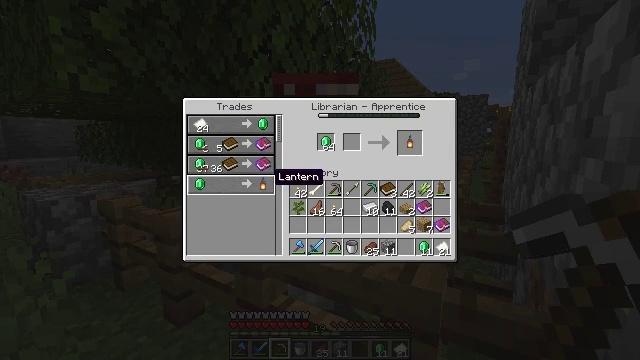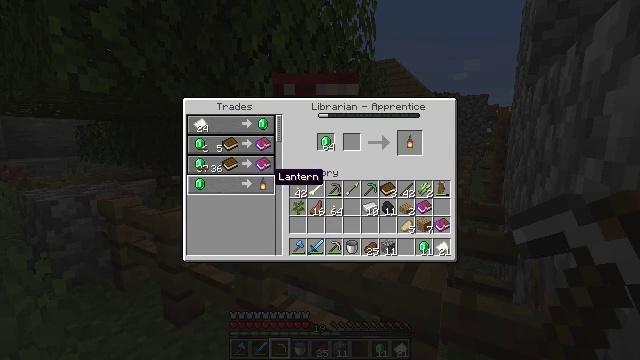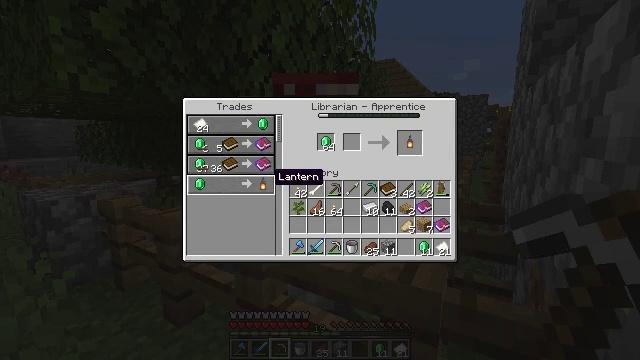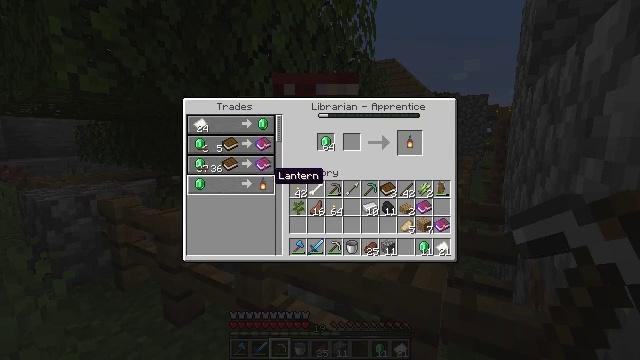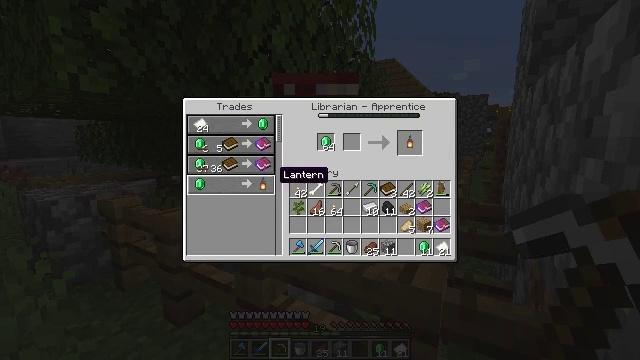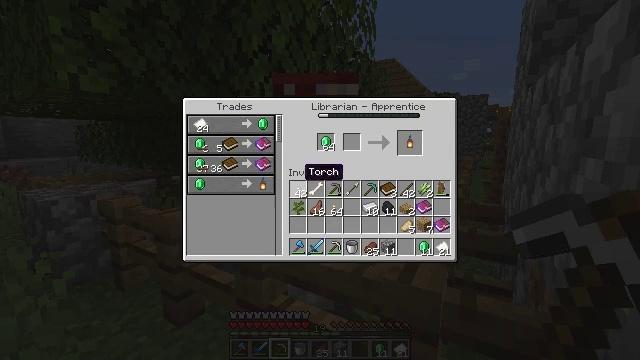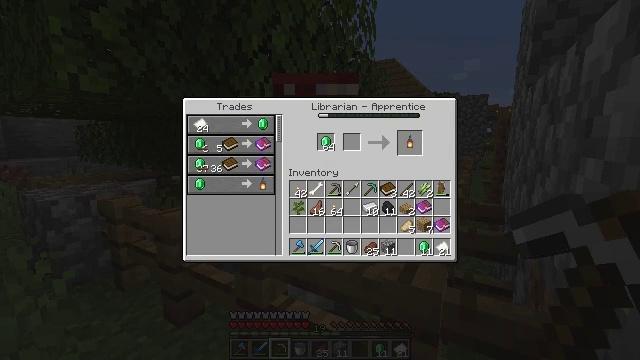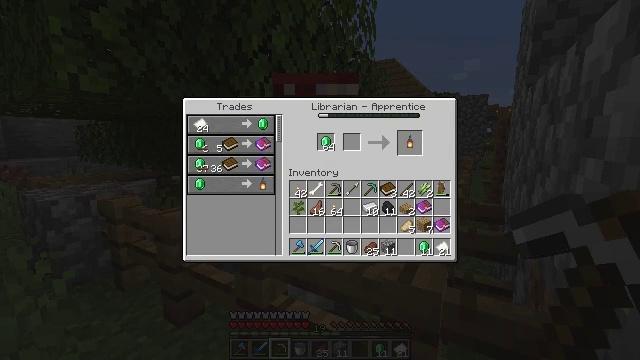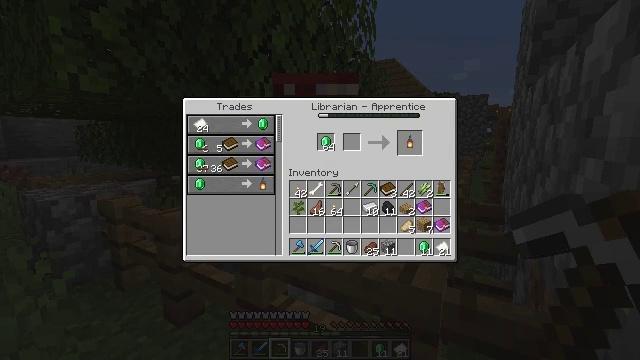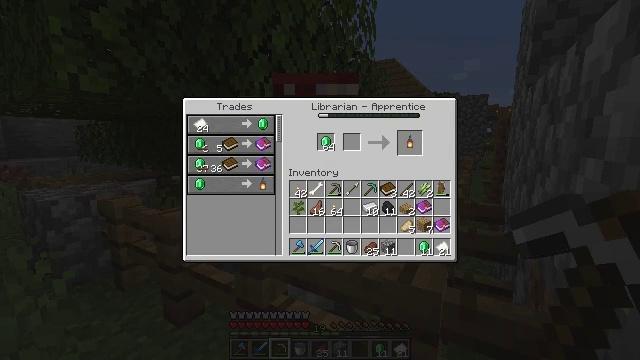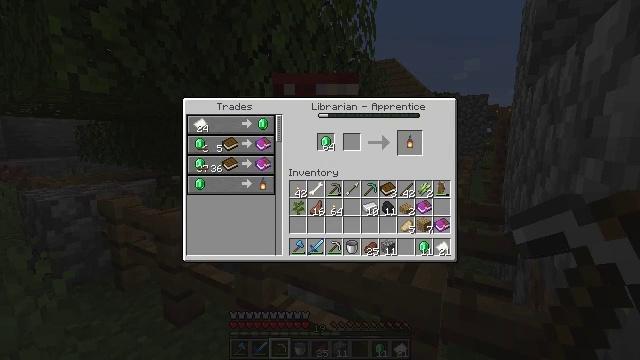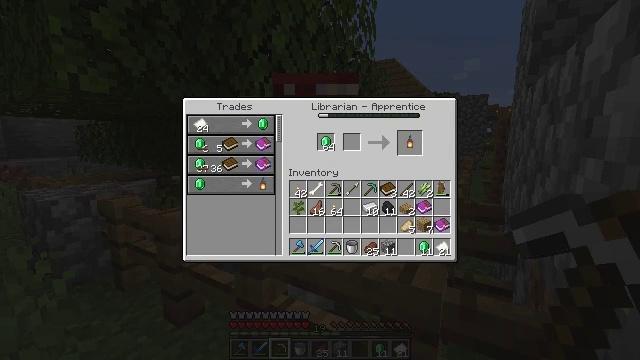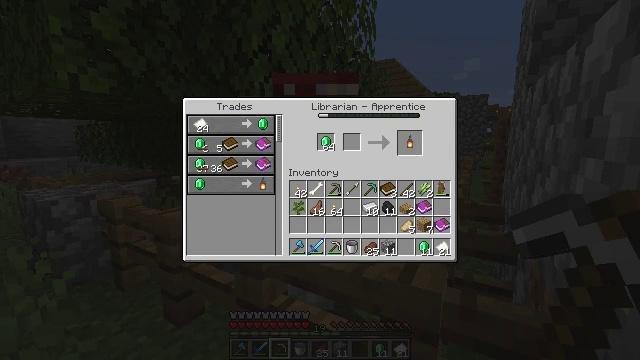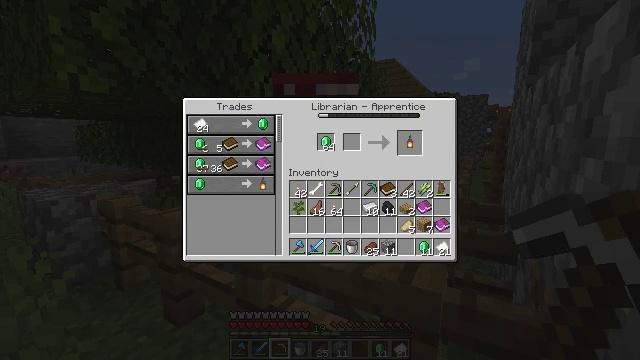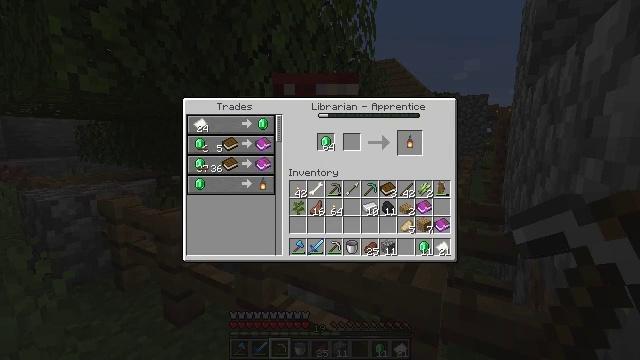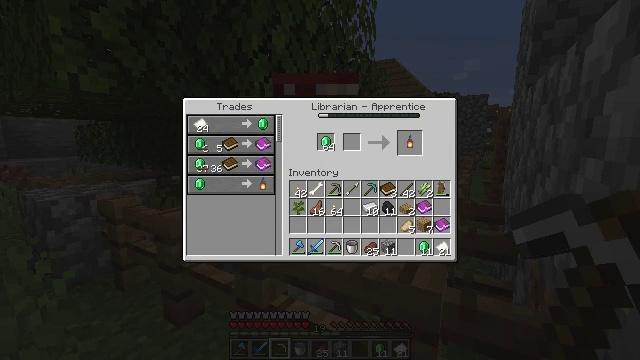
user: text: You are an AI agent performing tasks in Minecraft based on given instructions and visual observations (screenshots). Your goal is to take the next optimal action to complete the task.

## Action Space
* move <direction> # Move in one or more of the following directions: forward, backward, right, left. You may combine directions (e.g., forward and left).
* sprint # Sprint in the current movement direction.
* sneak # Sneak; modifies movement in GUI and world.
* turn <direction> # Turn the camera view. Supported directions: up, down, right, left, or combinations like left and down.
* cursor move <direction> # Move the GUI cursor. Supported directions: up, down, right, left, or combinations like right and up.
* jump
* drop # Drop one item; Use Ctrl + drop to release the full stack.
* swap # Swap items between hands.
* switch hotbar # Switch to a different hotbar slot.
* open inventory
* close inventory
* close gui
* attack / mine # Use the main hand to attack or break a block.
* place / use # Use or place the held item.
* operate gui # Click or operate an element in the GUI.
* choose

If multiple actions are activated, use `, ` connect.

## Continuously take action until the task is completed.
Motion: motion action
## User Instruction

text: Turn iron nuggets and a torch into a lantern via the crafting table.
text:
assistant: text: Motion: no_op
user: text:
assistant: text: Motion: no_op
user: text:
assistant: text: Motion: no_op
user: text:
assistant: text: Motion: no_op
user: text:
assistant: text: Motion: cursor move right
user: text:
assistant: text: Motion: cursor move right
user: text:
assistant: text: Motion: cursor move right
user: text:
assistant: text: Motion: cursor move right
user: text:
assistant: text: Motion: cursor move right
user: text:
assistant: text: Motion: cursor move right
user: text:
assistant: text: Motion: cursor move right
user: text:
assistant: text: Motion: cursor move right
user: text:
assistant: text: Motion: no_op
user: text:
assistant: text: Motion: no_op
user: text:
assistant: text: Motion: no_op
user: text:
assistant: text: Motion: no_op
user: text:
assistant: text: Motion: no_op
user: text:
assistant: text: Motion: no_op
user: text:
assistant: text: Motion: no_op
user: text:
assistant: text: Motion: no_op
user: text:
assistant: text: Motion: no_op
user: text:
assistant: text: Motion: no_op
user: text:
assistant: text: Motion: no_op
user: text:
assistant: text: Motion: no_op
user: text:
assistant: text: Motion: no_op
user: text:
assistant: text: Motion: no_op
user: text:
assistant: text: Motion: no_op
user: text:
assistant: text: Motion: no_op
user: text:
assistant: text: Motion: no_op
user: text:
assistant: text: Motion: no_op